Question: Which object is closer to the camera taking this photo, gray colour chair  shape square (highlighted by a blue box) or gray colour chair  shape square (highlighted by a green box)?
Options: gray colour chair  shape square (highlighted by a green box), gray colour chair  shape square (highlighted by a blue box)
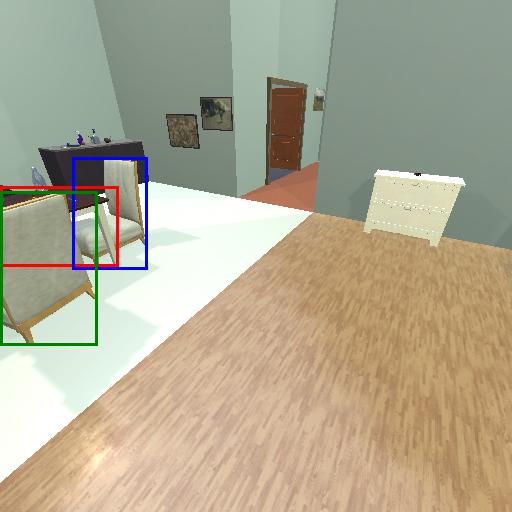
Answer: gray colour chair  shape square (highlighted by a green box)